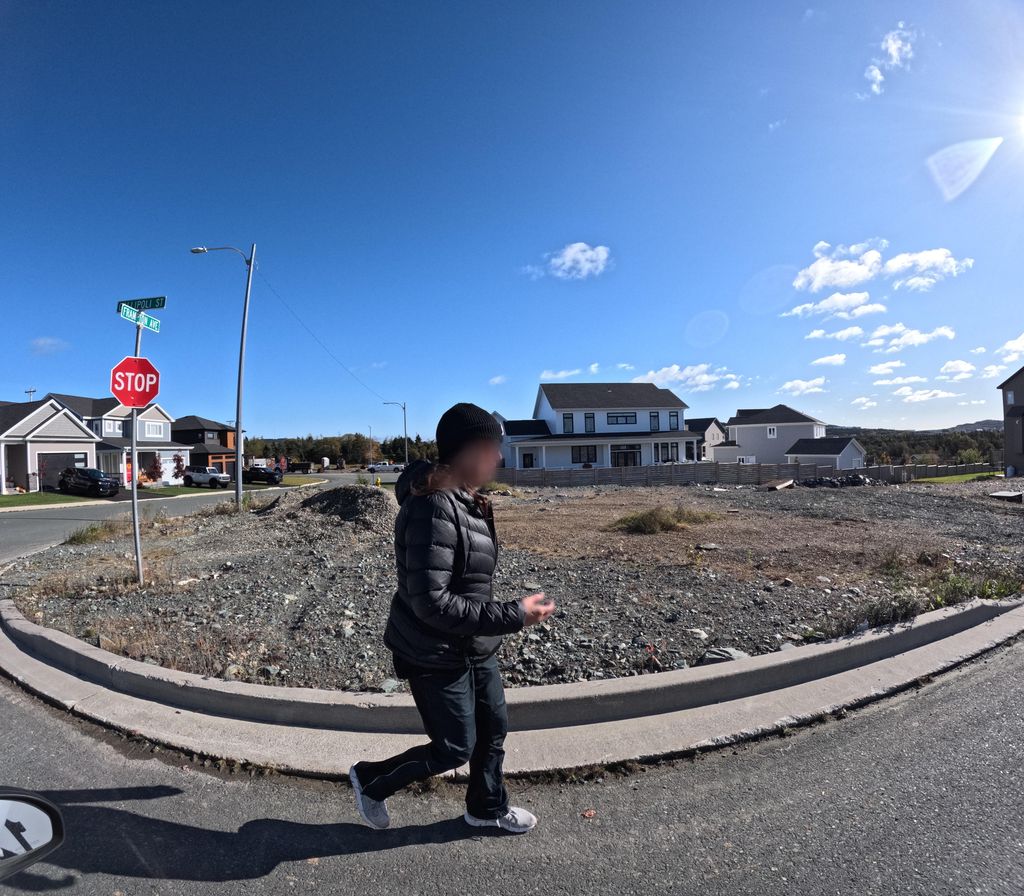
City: st_johns